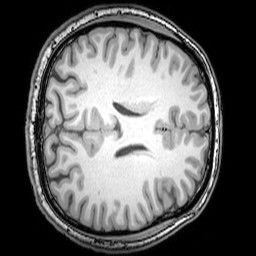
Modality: T1w
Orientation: axial
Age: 23
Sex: male
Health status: healthy
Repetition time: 0.081 s
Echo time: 0.037 s